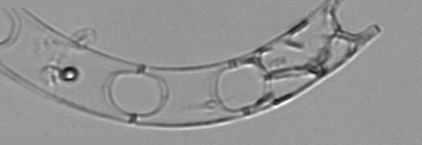
Label: Eucampia